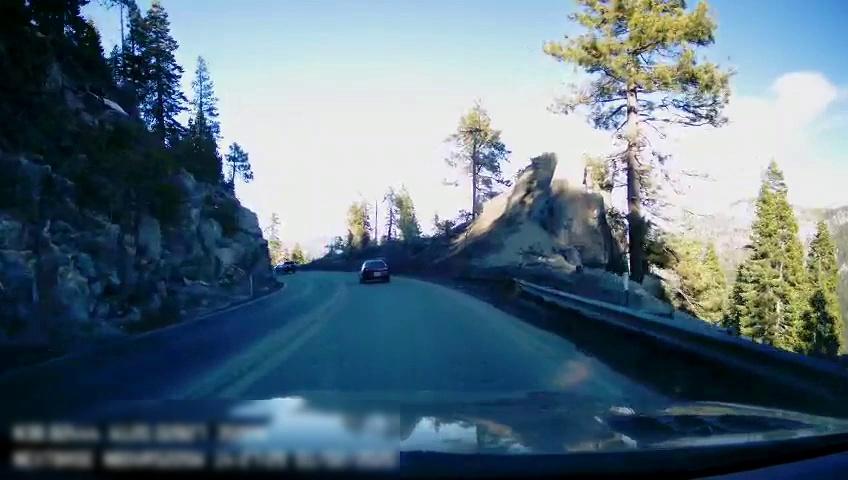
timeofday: Day
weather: Sunny
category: Drivable Space
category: Vehicles | SUV
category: Vehicles | Car
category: Lanes | Opposite Lane
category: Lanes | Opposite Lane
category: Lanes | Current Lane